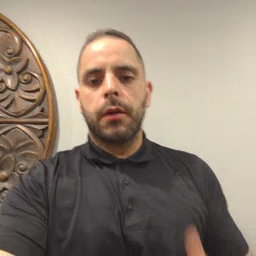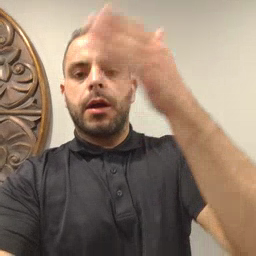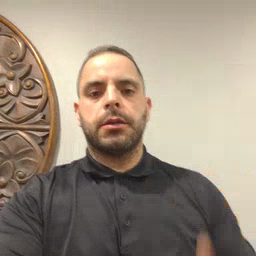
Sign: flag